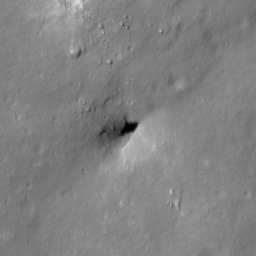
Pit: Stevinus 3
Host crater: Stevinus
Host type: impact_melt
Lunar coordinates: latitude -32.859, longitude 54.08